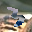
Label: 3